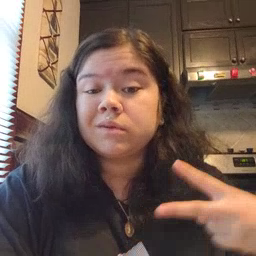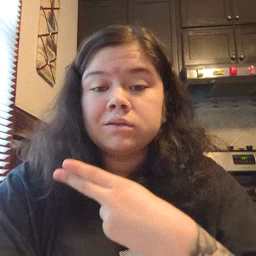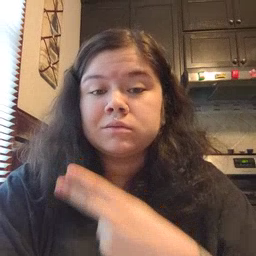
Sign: cut